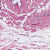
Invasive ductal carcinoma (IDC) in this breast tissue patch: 0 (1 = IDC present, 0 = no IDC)